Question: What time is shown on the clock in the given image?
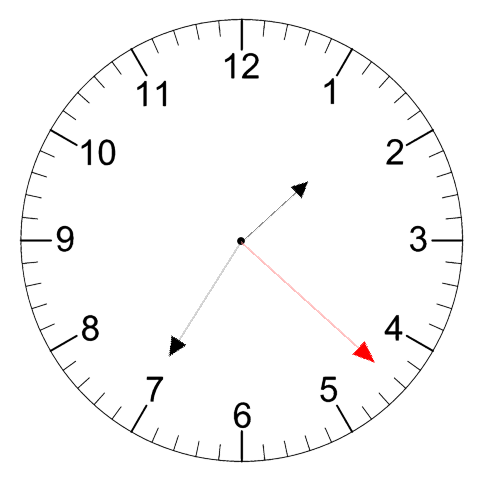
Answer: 01:35:22